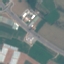
Land use / land cover: Highway